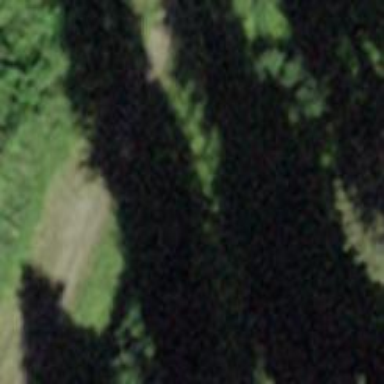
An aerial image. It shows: Downhill path.